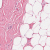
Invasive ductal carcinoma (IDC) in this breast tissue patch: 0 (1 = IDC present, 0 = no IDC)